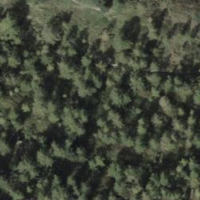
EUNIS habitat code: 43
Species observed at this site:
Rhododendron ferrugineum